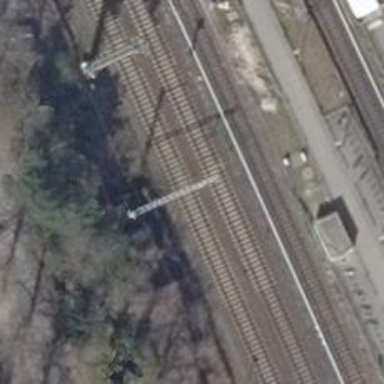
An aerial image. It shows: Milestone along the railway with catenary mast.